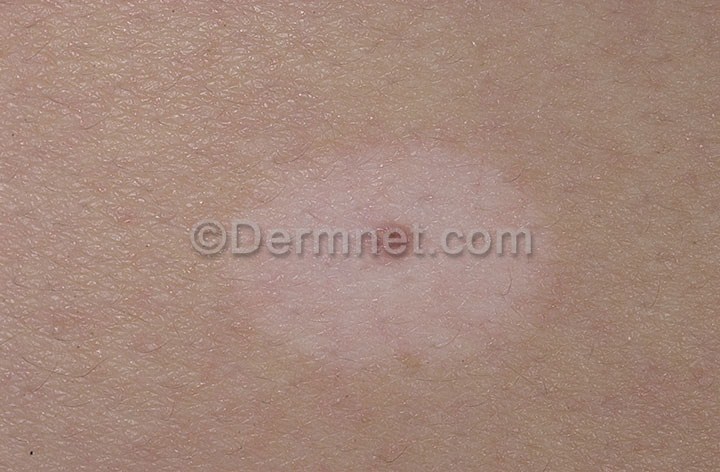
Disease: Melanoma Skin Cancer Nevi and Moles